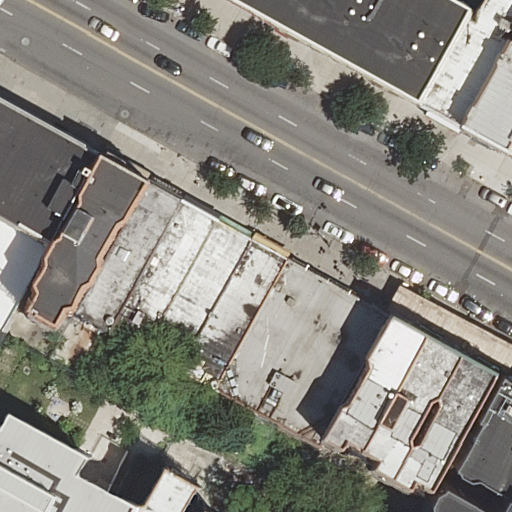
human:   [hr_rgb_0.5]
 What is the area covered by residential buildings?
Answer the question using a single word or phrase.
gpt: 4472m2

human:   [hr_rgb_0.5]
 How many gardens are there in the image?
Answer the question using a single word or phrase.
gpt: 1

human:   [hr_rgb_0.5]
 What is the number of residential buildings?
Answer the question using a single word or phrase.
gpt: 16

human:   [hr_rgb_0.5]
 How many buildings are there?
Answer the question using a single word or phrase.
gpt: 16

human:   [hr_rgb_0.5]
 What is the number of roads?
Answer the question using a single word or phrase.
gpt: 1

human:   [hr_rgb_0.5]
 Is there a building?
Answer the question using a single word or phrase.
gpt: yes

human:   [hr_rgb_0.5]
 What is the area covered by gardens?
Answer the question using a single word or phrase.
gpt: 55m2

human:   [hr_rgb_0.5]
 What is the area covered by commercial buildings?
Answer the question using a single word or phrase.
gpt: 0m2

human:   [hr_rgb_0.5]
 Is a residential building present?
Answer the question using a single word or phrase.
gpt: yes

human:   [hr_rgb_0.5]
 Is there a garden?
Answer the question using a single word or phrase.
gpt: yes

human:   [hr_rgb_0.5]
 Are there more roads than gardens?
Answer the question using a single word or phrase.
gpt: no

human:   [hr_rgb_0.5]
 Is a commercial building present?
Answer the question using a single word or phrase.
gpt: no

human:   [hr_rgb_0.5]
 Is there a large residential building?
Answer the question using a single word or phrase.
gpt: yes

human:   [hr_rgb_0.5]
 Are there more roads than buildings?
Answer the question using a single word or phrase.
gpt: no

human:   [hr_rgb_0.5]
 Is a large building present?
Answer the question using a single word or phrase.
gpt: yes

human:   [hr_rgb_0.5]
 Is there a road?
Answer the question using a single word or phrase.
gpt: yes

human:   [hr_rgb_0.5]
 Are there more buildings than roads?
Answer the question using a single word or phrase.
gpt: yes

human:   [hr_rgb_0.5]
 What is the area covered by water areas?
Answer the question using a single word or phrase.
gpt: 0m2

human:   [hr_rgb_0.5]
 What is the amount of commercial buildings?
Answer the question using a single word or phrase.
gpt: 0

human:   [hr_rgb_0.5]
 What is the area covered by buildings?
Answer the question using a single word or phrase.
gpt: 4472m2

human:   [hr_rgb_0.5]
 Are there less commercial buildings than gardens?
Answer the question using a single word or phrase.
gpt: yes

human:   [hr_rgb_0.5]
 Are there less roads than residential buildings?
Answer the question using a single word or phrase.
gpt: yes

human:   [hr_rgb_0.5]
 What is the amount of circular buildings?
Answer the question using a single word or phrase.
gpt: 0

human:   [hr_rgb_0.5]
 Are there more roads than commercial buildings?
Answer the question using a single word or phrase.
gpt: yes

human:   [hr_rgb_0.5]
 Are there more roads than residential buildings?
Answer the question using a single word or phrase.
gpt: no

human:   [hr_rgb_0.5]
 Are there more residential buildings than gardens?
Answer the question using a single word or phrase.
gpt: yes

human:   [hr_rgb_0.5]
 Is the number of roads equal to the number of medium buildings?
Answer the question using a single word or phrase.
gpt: no

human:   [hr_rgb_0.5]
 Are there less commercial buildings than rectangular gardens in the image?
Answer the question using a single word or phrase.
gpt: yes

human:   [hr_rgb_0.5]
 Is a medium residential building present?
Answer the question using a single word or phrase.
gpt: yes

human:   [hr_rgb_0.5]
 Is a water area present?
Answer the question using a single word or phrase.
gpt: no

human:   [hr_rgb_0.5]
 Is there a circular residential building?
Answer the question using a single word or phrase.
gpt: no

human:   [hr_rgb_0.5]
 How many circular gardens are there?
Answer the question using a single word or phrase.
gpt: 0

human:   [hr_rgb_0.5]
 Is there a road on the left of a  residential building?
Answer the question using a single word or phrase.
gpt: no

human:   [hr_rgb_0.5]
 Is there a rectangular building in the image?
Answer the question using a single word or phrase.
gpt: yes

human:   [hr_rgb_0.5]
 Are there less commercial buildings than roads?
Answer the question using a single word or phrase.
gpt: yes

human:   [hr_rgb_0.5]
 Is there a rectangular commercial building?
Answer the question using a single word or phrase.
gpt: no

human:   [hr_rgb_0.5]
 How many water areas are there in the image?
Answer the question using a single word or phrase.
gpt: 0

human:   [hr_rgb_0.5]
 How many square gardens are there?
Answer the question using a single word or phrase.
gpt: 0

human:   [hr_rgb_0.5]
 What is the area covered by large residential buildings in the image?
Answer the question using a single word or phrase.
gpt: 1352m2

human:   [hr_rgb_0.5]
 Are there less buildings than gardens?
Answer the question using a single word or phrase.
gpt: no

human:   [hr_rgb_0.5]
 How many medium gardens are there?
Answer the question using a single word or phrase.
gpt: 0

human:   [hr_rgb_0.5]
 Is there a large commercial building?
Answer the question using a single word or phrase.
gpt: no

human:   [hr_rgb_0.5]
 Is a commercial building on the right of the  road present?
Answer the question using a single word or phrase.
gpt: no

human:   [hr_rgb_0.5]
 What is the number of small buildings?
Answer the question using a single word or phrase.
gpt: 3

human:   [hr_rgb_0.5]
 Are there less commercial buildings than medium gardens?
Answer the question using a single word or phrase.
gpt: no

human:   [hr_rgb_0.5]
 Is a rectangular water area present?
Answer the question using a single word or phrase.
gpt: no

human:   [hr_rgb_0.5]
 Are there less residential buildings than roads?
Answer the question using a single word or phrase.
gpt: no

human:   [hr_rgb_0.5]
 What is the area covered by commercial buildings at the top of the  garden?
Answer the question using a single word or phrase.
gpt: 0m2

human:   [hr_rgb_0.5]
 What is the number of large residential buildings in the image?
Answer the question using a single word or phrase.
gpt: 2

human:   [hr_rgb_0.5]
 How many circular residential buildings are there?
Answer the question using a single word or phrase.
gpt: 0

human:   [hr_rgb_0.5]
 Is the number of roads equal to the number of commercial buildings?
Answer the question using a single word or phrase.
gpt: no

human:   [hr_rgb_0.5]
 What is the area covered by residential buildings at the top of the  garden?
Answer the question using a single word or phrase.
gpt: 3937m2

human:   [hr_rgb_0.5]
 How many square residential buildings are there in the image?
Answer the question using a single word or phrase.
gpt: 0

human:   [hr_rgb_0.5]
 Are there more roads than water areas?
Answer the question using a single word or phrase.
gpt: yes

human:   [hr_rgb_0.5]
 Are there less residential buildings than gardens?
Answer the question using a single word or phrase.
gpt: no

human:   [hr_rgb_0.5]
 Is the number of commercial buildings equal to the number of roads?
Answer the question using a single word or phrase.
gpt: no

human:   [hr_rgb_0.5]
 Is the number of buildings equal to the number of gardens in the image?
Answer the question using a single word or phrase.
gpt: no

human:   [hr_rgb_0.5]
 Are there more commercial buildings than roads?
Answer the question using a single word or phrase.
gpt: no

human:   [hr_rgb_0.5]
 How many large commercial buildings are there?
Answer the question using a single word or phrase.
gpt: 0

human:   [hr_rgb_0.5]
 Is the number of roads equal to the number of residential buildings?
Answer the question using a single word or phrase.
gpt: no

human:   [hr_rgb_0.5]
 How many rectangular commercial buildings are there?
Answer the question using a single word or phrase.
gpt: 0

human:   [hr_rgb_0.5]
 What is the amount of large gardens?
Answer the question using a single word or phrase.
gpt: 0

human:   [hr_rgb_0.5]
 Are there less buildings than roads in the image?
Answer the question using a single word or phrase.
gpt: no

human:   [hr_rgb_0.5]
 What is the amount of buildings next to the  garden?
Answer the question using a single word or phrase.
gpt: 16